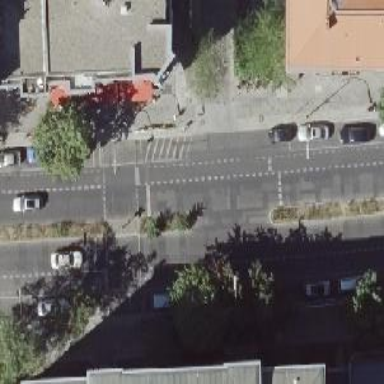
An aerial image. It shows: Secondary road with asphalt surface and no sidewalk.